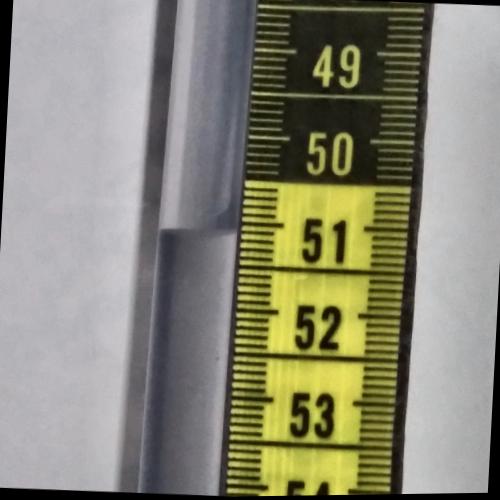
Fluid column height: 51.1 cm